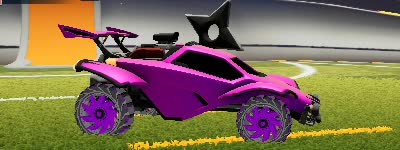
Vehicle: octane